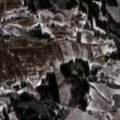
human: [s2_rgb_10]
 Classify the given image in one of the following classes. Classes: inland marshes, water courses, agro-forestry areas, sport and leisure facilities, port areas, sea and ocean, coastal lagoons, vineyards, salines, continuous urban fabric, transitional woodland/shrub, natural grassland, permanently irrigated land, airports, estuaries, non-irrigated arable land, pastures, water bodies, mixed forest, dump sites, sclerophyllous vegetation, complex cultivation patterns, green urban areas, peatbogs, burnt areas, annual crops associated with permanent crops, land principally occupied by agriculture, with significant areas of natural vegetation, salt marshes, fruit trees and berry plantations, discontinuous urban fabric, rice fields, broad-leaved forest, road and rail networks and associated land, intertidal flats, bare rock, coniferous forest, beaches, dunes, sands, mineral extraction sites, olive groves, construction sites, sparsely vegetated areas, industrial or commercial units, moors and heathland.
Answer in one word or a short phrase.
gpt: non-irrigated arable land, land principally occupied by agriculture, with significant areas of natural vegetation, mixed forest